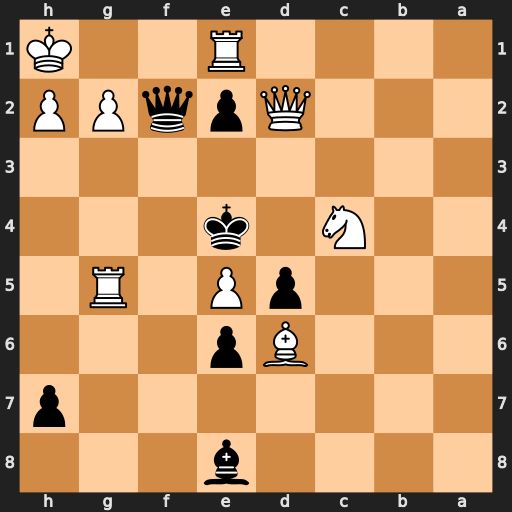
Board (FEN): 4b3/7p/3Bp3/3pP1R1/2N1k3/8/3QpqPP/4R2K
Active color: b
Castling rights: -
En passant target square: -
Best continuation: Qf1+ Rxf1 exf1=Q#